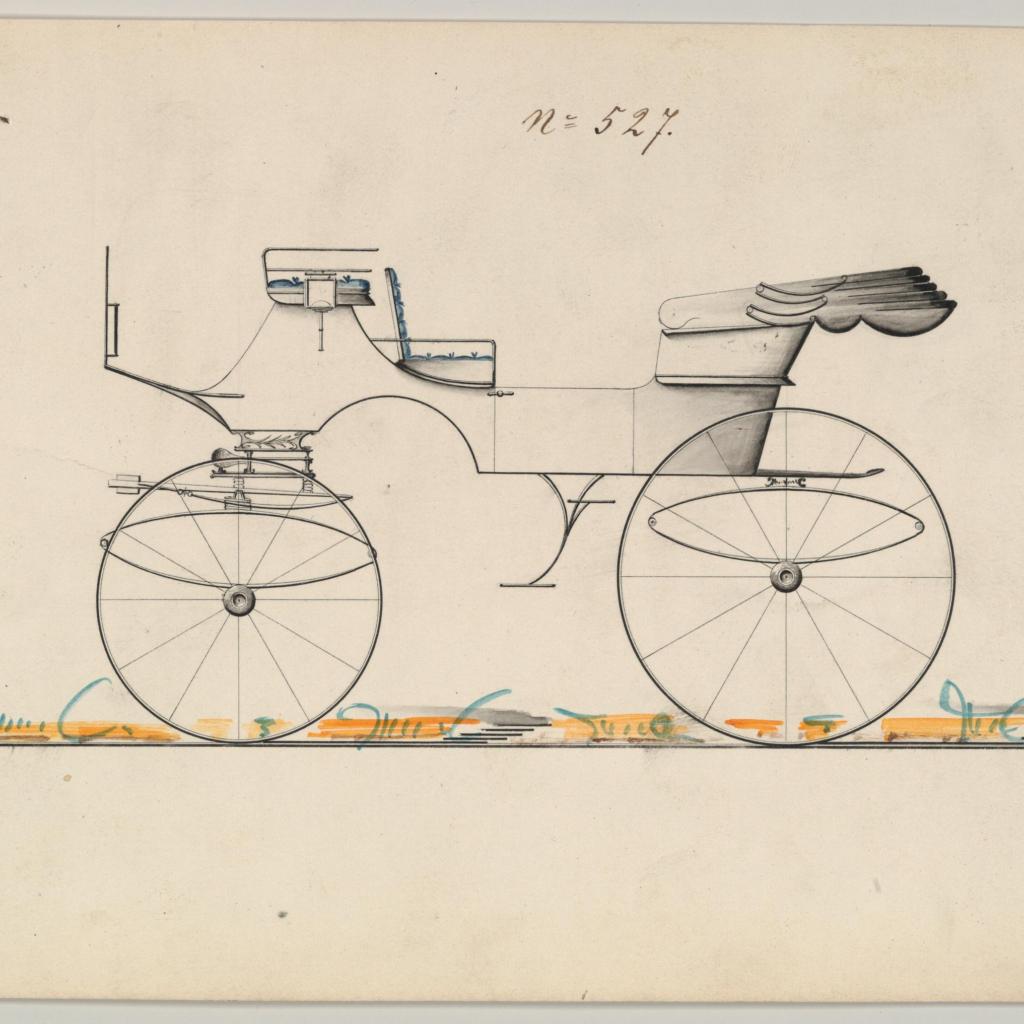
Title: Design for Morrell Wagon, no. 527
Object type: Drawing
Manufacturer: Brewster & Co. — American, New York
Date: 1850–70
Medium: Pen and black ink, watercolor and gouache
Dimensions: sheet: 6 7/8 x 8 5/8 in. (17.5 x 21.9 cm)
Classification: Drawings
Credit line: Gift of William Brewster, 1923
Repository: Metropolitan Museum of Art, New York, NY